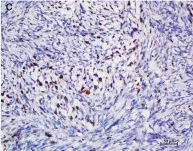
Immunohistochemical studies of the tumor. (a-i) Magnification, x200. Labeling index of Ki-67 (c) was 25.
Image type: pathology (immunostaining)